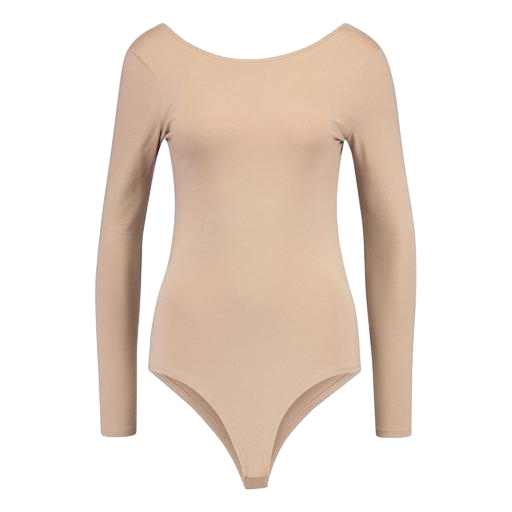
beige colored long sleeve, beige long sleeve, beige josephine long-sleeve top, white background